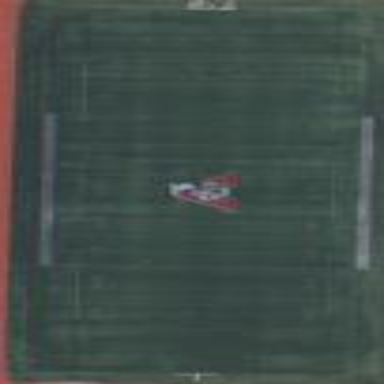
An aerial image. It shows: Football pitch for leisure and sports activities.